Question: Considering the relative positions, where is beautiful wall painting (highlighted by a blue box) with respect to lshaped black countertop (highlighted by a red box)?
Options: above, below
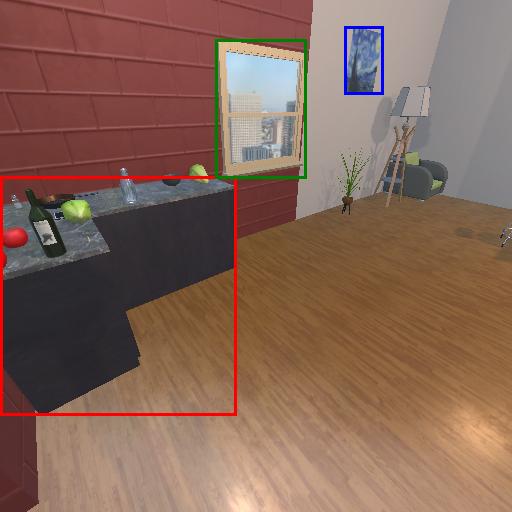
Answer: above